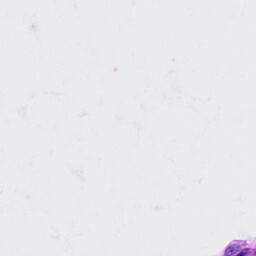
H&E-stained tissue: Cervix